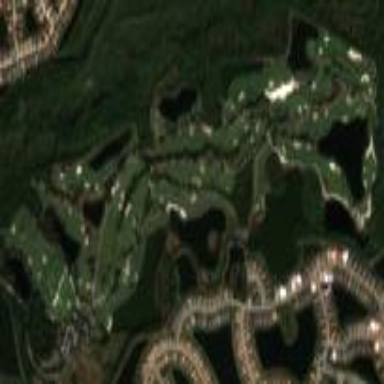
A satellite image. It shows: Golf course surrounded by greenery.